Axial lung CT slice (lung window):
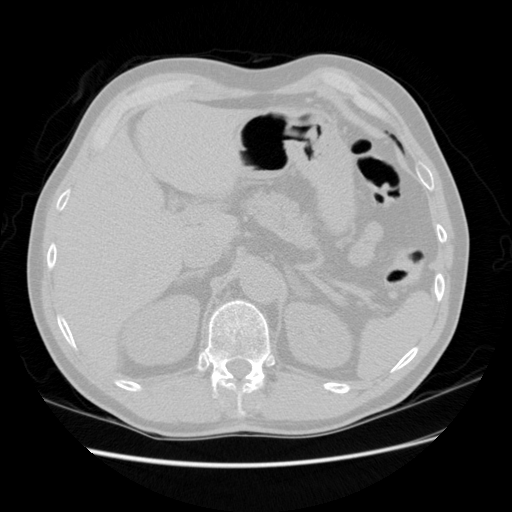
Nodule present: no